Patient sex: M
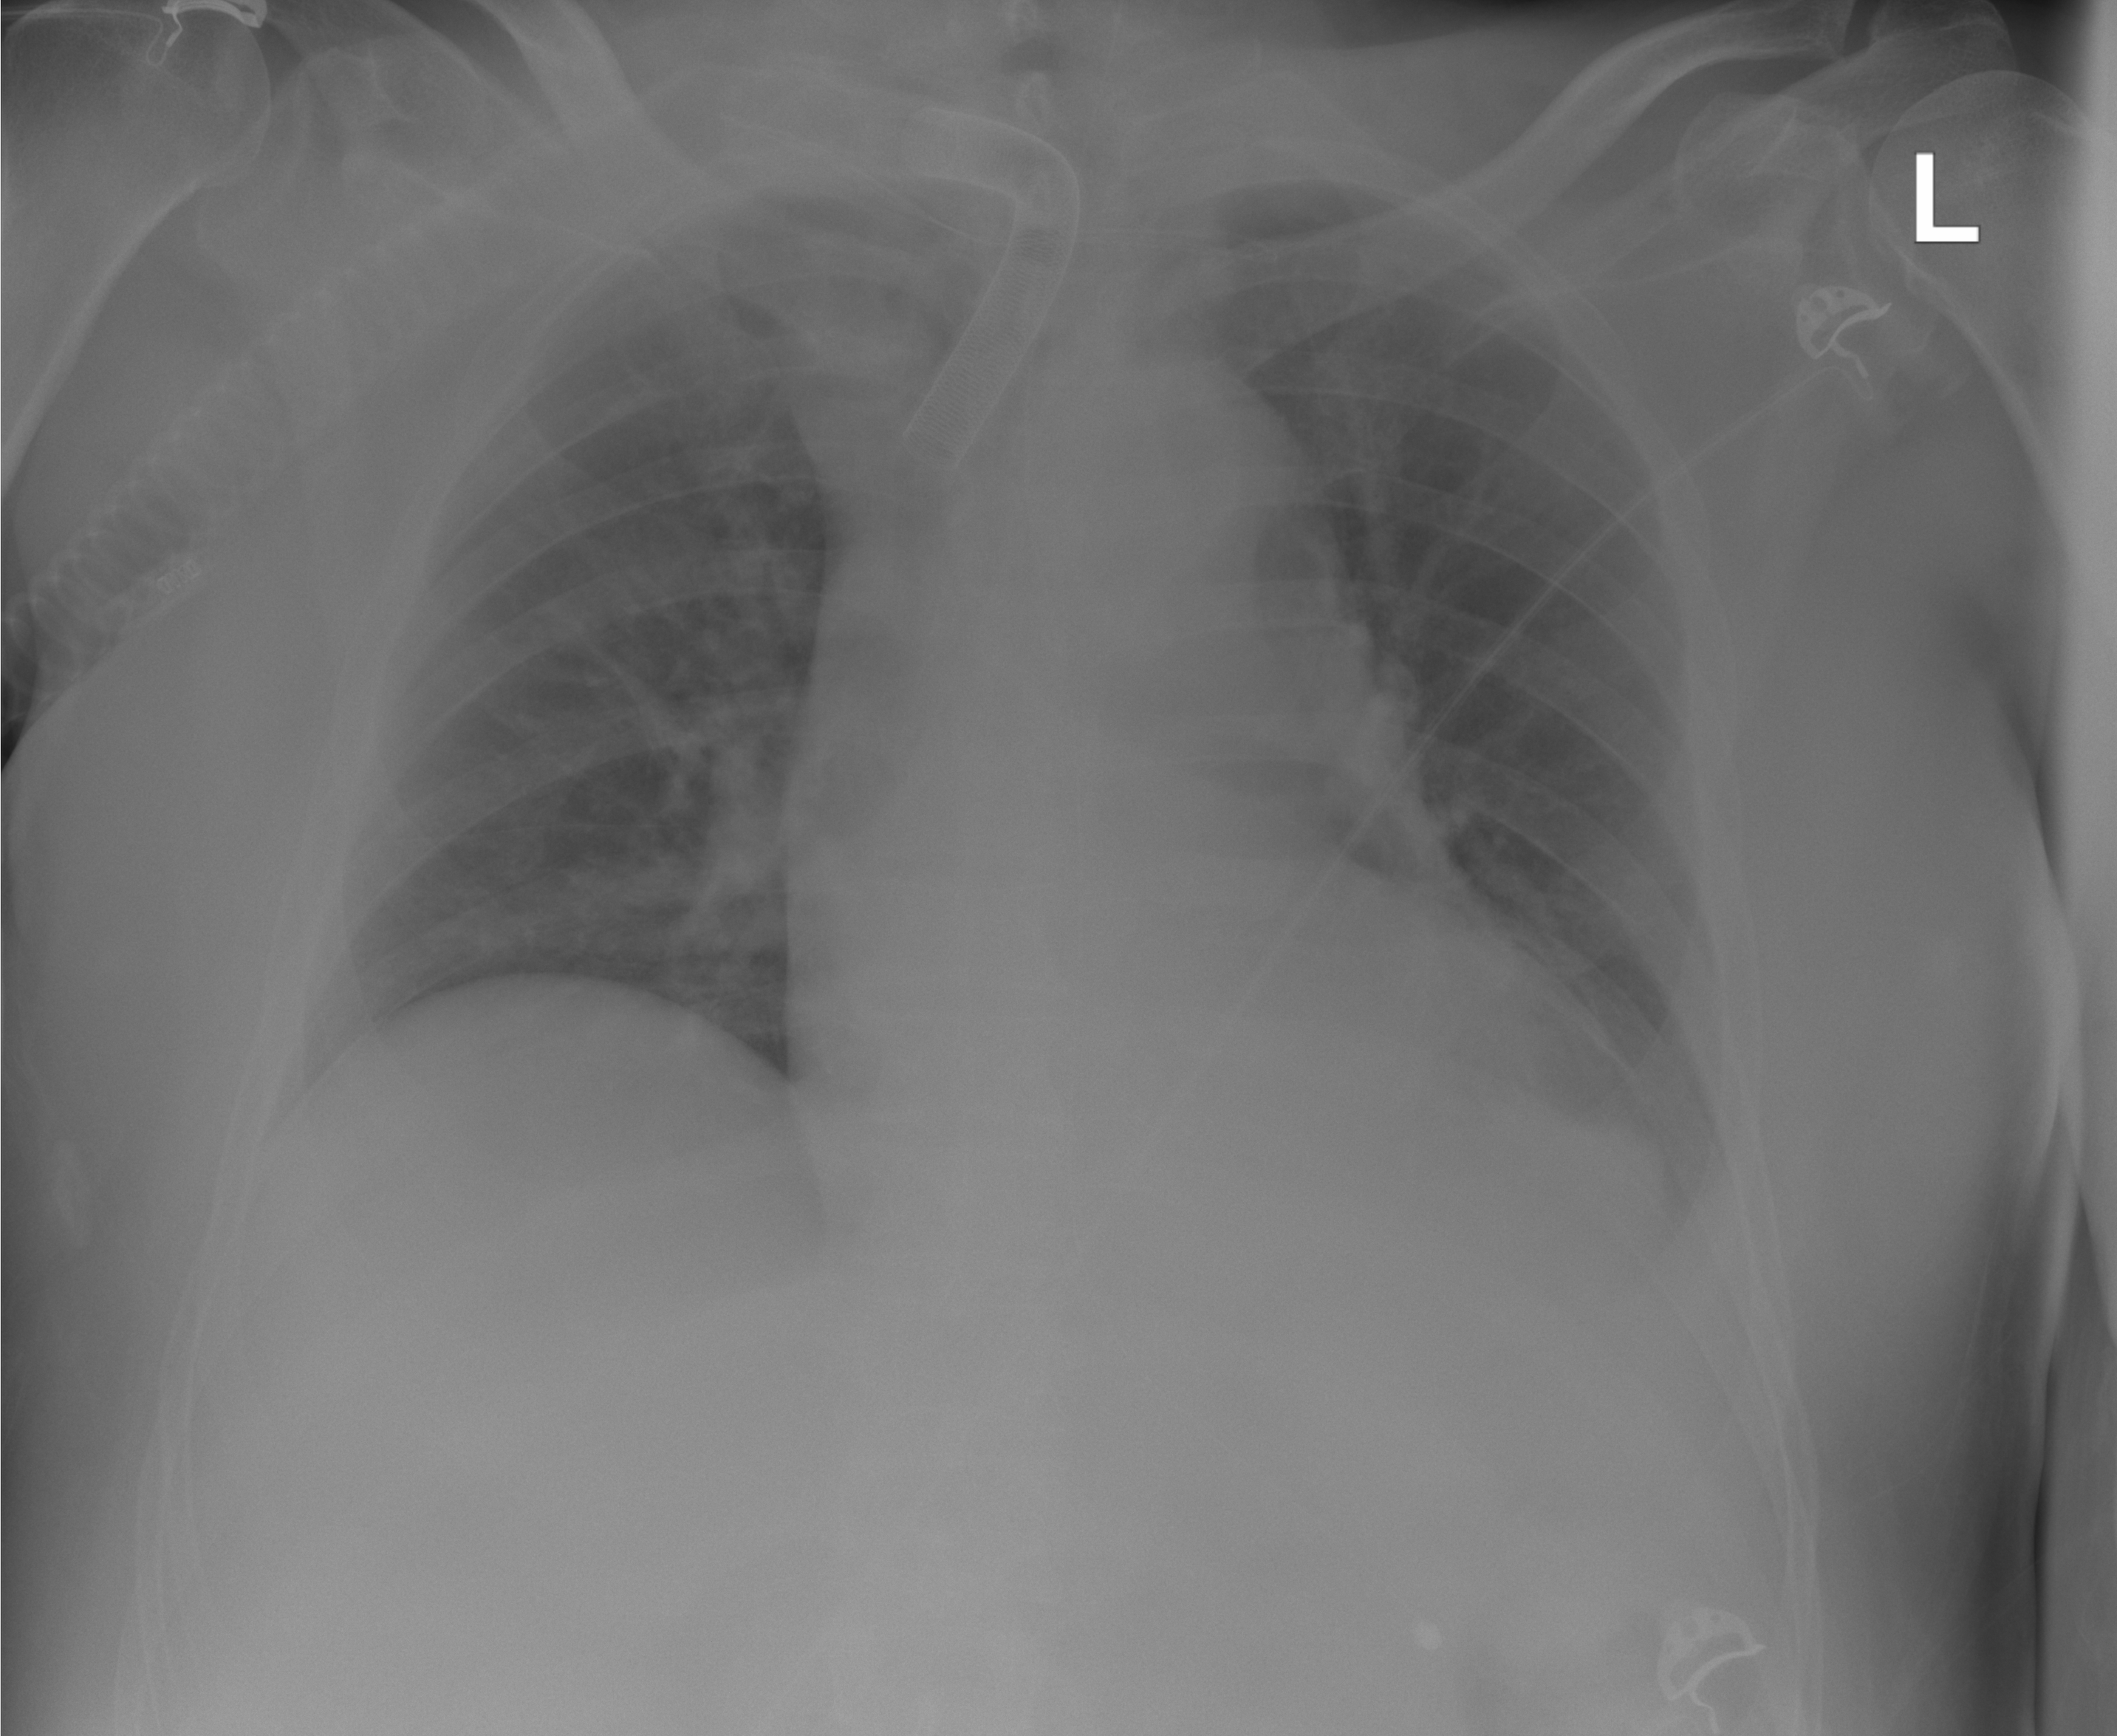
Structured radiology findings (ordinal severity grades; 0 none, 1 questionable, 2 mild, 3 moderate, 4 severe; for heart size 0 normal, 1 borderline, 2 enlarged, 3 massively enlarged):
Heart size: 1
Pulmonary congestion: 0
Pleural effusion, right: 0
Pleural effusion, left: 0
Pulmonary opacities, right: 0
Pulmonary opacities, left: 0
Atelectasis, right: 0
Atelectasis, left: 1